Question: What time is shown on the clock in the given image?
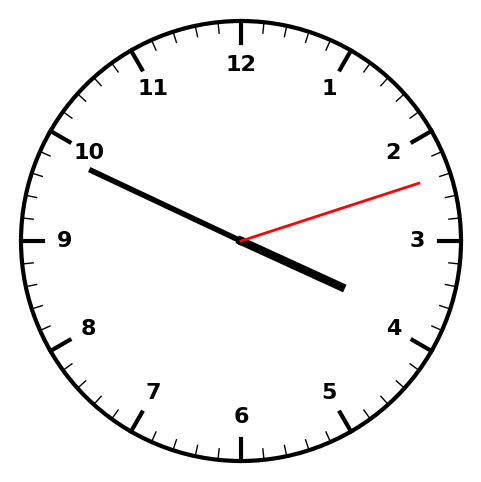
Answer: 03:49:12